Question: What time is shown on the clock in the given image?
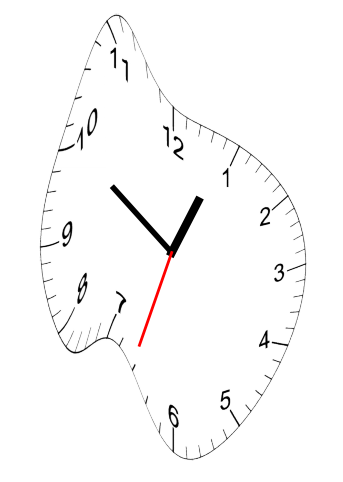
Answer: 12:50:33